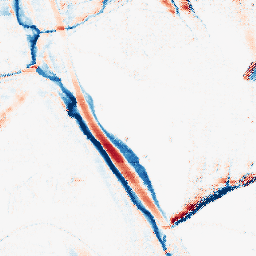
Category: morphological
Decomposition family: morphological_ellipse
Decomposition parameters: operation: average
width: 5
height: 20
Upsampling method: regularized
Upsampling parameters: scale: 4
lambda_reg: 0.1
Upsampling scale: 4